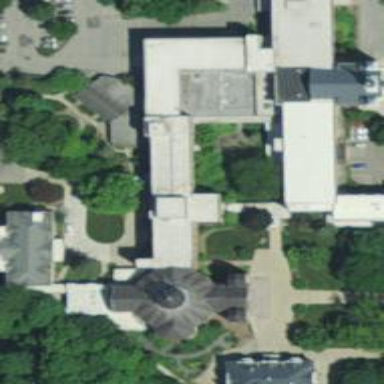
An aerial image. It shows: College building.